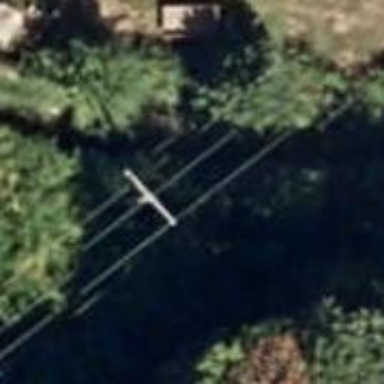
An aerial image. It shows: Power pole.